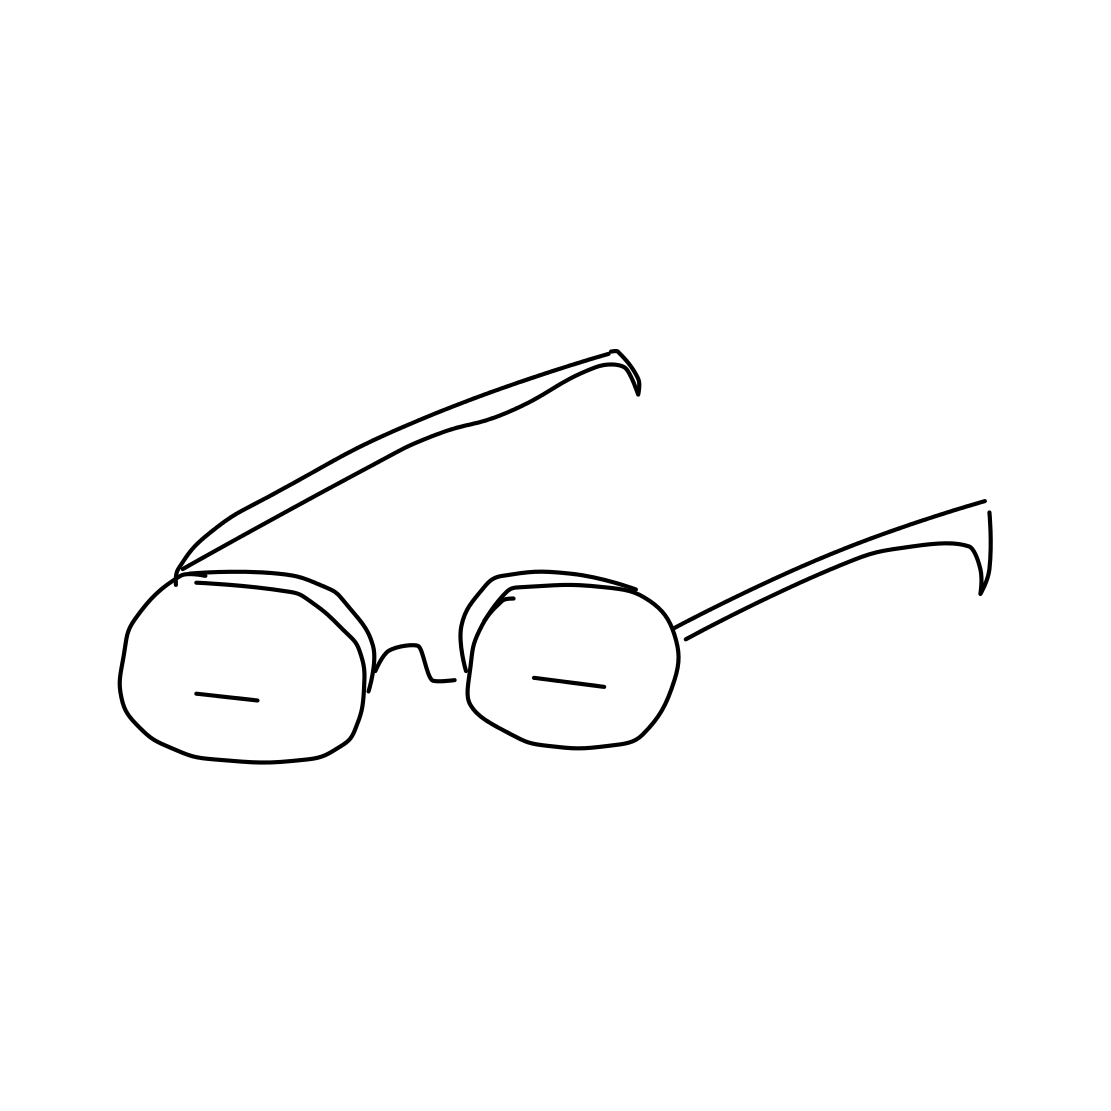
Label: eyeglasses